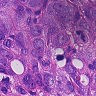
Metastatic tissue present: yes